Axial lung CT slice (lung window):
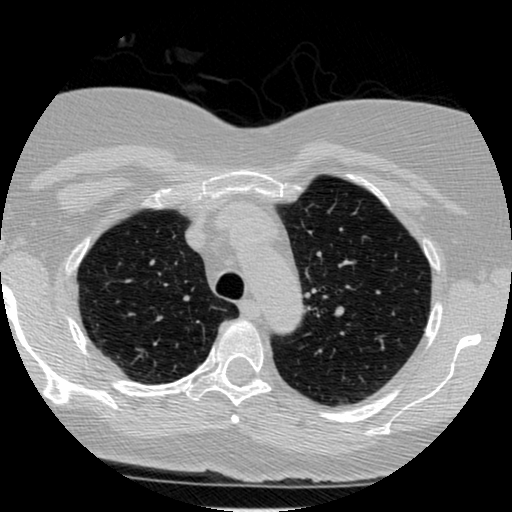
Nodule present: no